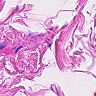
Metastatic tissue present: no